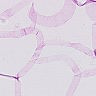
Metastatic tissue present: no